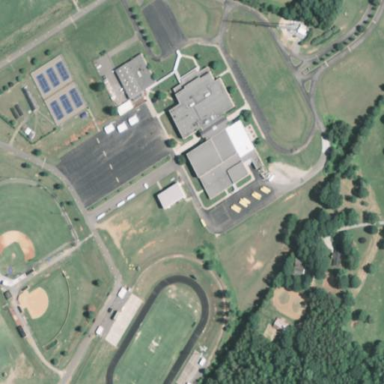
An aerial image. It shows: School.